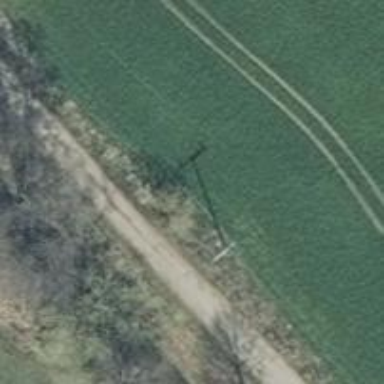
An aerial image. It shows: Power pole.